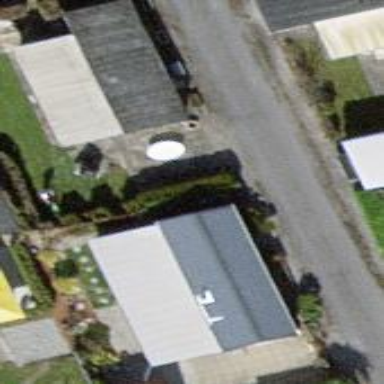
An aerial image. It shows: Static caravan.